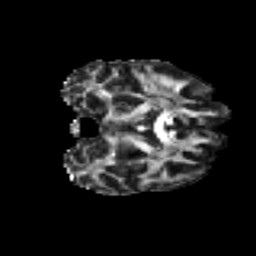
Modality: FA
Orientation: coronal
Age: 54
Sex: female
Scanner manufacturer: ge
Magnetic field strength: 3 T
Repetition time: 7.8 s
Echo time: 0.0606 s